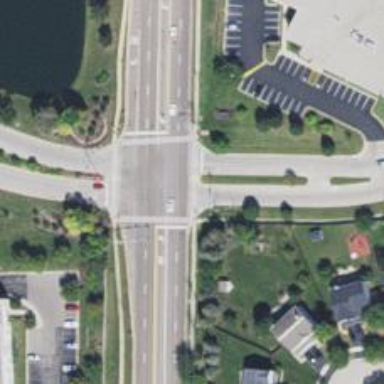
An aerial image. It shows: Crossing road.